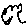
Label: tree